二年级 · 算术
从 (1)号罐子里拿出多少颗糖果放到(2)号罐子里，两个罐子的糖果数量就一样多?

答: 答: 从 (1)号罐子里拿出 ( ) 颗糖果放到(2)号罐子里, 两个罐子的糖果数量就一样多。
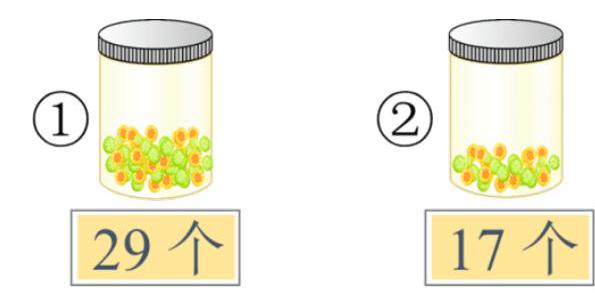
答案: $(29-17) \div 2=6$ (颗)
答: 从 (1)号罐子里拿出 6 颗糖果放到(2)号罐子里, 两个罐子的糖果数量就一样多。